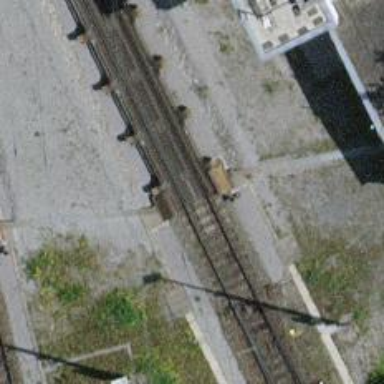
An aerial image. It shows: Railway yard with beam retarder for the rails.